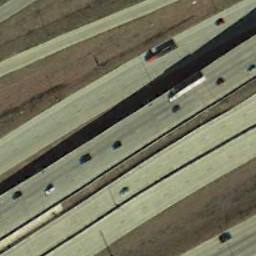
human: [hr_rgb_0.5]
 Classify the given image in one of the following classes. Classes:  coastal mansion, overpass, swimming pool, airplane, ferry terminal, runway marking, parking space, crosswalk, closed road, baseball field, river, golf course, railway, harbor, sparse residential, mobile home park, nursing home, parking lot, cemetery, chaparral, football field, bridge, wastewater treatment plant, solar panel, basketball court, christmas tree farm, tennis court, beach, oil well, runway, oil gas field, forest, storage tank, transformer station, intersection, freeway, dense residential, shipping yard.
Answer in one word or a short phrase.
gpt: overpass